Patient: sex M, age 59
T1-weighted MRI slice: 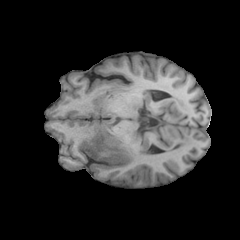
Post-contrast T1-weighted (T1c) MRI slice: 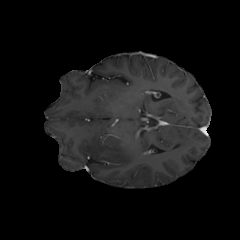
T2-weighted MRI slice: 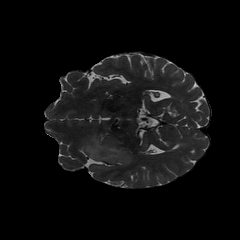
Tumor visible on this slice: yes
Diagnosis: Astrocytoma, IDH-wildtype
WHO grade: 3